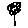
Label: flower